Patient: sex F, age 71
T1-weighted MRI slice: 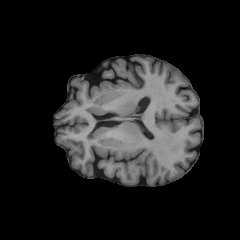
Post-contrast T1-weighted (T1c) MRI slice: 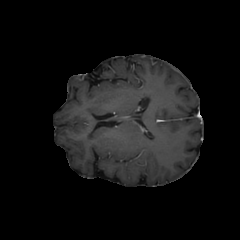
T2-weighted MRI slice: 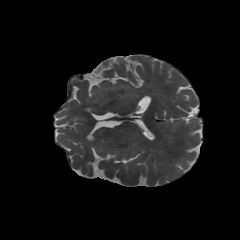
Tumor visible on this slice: no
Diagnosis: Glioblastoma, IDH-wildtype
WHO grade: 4